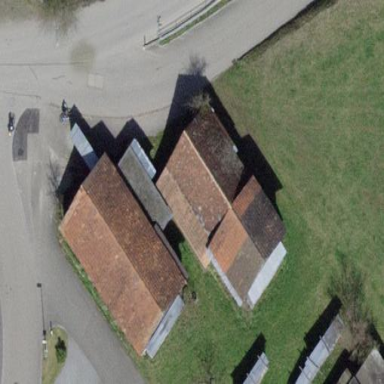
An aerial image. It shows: Shed.